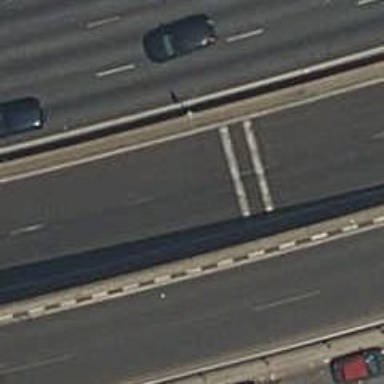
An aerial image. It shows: Traffic calming measure in place: rumble strips.